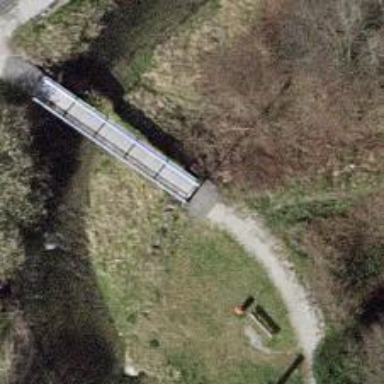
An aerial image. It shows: Metal-surfaced path bridge.